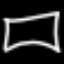
Label: square